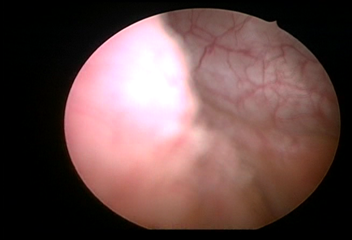
Modality: WLC
Class: Normal mucosa
Bladder cancer association: No